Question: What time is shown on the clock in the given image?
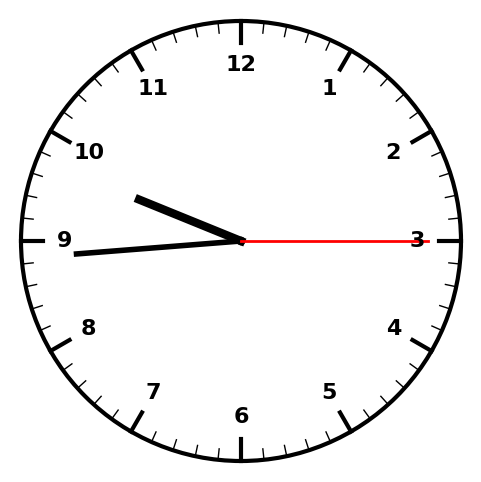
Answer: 09:44:15